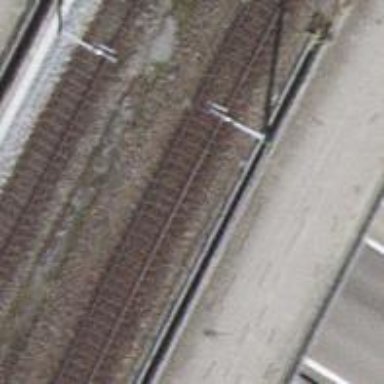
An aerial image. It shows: Bridge over railway with electrified contact lines.